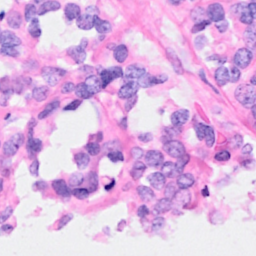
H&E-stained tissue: Breast